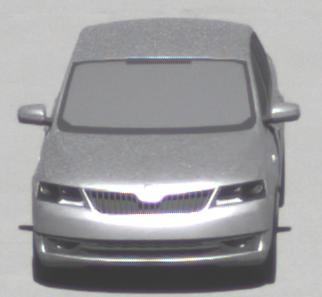
Make: Skoda
Model: Rapid
Detailed model: Rapid 1.2 Active Limousine
Model produced from: 2012/10
Model produced until: 2015/04
Doors: 5
Color: white
Road condition: wet road
Daytime: midday
Contrast: high contrast